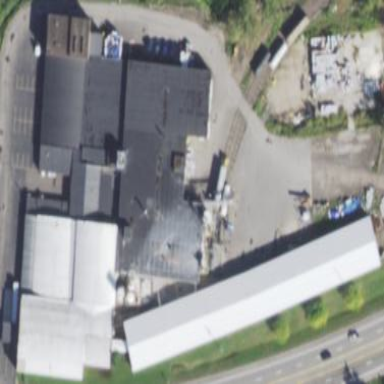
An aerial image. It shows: Industrial building.